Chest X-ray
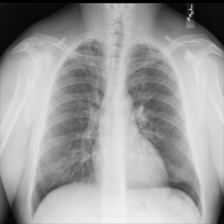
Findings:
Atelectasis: negative
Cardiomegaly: negative
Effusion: negative
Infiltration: negative
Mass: negative
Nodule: negative
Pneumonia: negative
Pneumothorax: negative
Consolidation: negative
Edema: negative
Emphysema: negative
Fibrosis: negative
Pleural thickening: negative
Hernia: negative